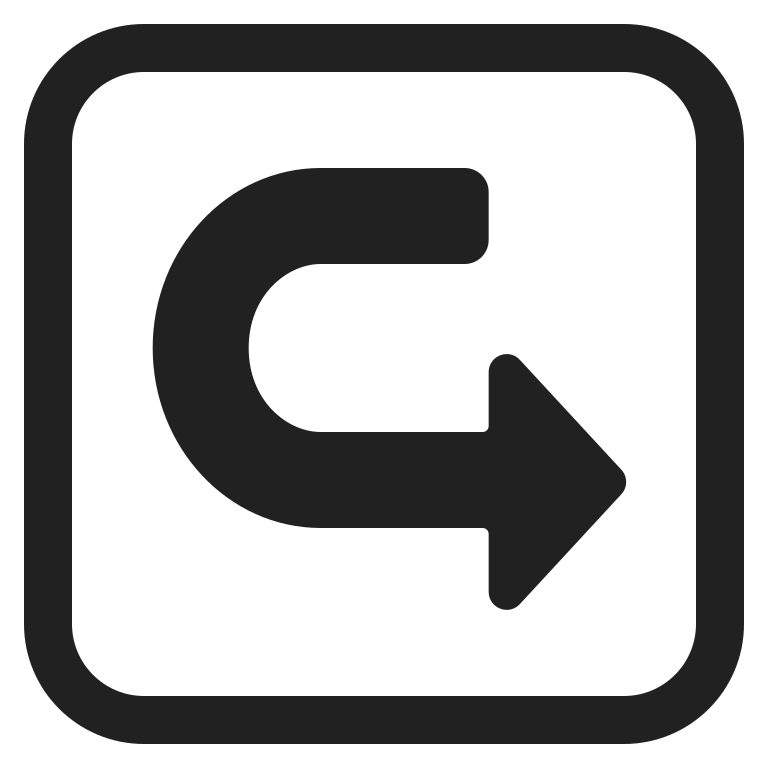
left arrow curving right high contrast